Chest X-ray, PA view. Patient: 56 years old, sex F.
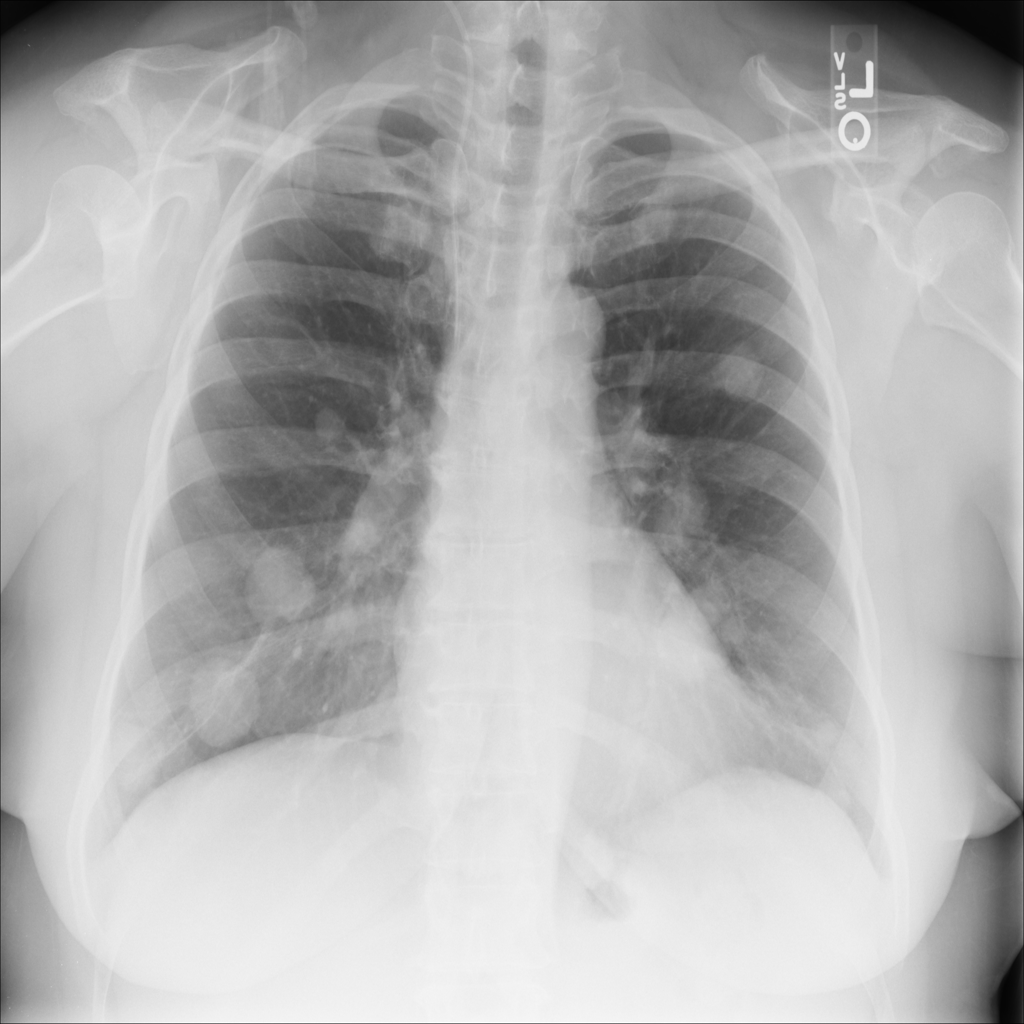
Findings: Nodule